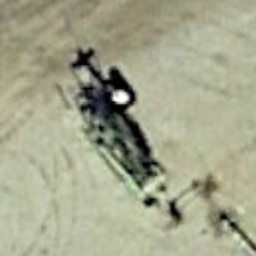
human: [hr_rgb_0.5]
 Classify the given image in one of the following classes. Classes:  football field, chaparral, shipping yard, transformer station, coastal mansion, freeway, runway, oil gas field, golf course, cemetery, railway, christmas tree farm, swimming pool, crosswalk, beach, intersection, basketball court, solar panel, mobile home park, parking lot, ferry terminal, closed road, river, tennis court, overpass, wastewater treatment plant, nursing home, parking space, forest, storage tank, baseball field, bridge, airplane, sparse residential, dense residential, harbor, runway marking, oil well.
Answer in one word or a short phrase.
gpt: oil well